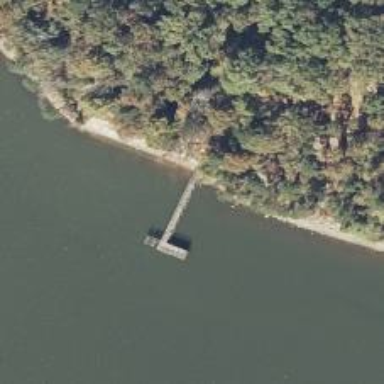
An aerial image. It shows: Man-made pier.